Question: I have the following models:
'''
public class InputFile
{
public string Path { get; set; } // absolute path of file
public string Content { get; set; } // full content of the json file
}
'''
and
'''
public class InputModel
{
public List<InputFile> Files { get; set; }
}
'''
What I need to do is to read a bunch of JSON files(around 1000) from my hard drive and convert them into the 'InputModel' format. The 'Path' is the absolute path of the file and 'Content' is file content. Note that I am reading only JSON files so the content itself is a JSON file.This is the code:
'''
public void Parse(string collectedInputPath) // Command Line Input
{
List<string> directories = new List<string>();
directories.Add(collectedInputPath);
directories.AddRange(LoadSubDirs(collectedInputPath));
InputModel input = new InputModel();
string body = string.Empty;
foreach(string directory in directories) // Going through all directories
{
foreach (string filePath in Directory.GetFiles(directory)) // Adding every file to the Input Model List
{
string content = System.IO.File.ReadAllText(filePath);
string fp = JsonConvert.SerializeObject(filePath);
string jsonbody = JsonConvert.SerializeObject(content);
body += $"{{"Path" : {filePath}, "Content": {content}}},";
}
}
body += "]}";
body = "{"Files":[" + body;
input = JsonConvert.DeserializeObject<InputModel>(body);
Solve(input);
}
private List<string> LoadSubDirs(string dir)
{
string[] subdirectoryEntries = Directory.GetDirectories(dir);
List<string> subDirectoryList = new List<string>();
foreach (string subDirectory in subdirectoryEntries)
{
subDirectoryList.Add(subDirectory);
subDirectoryList.AddRange(LoadSubDirs(subDirectory));
}
return subDirectoryList;
}
'''
The 'collectedInputPath' is the path of the root directory provided via user input. I have to check inside every directory under the root directory and read every JSON file.
I'm getting this error:

How should I correct this?
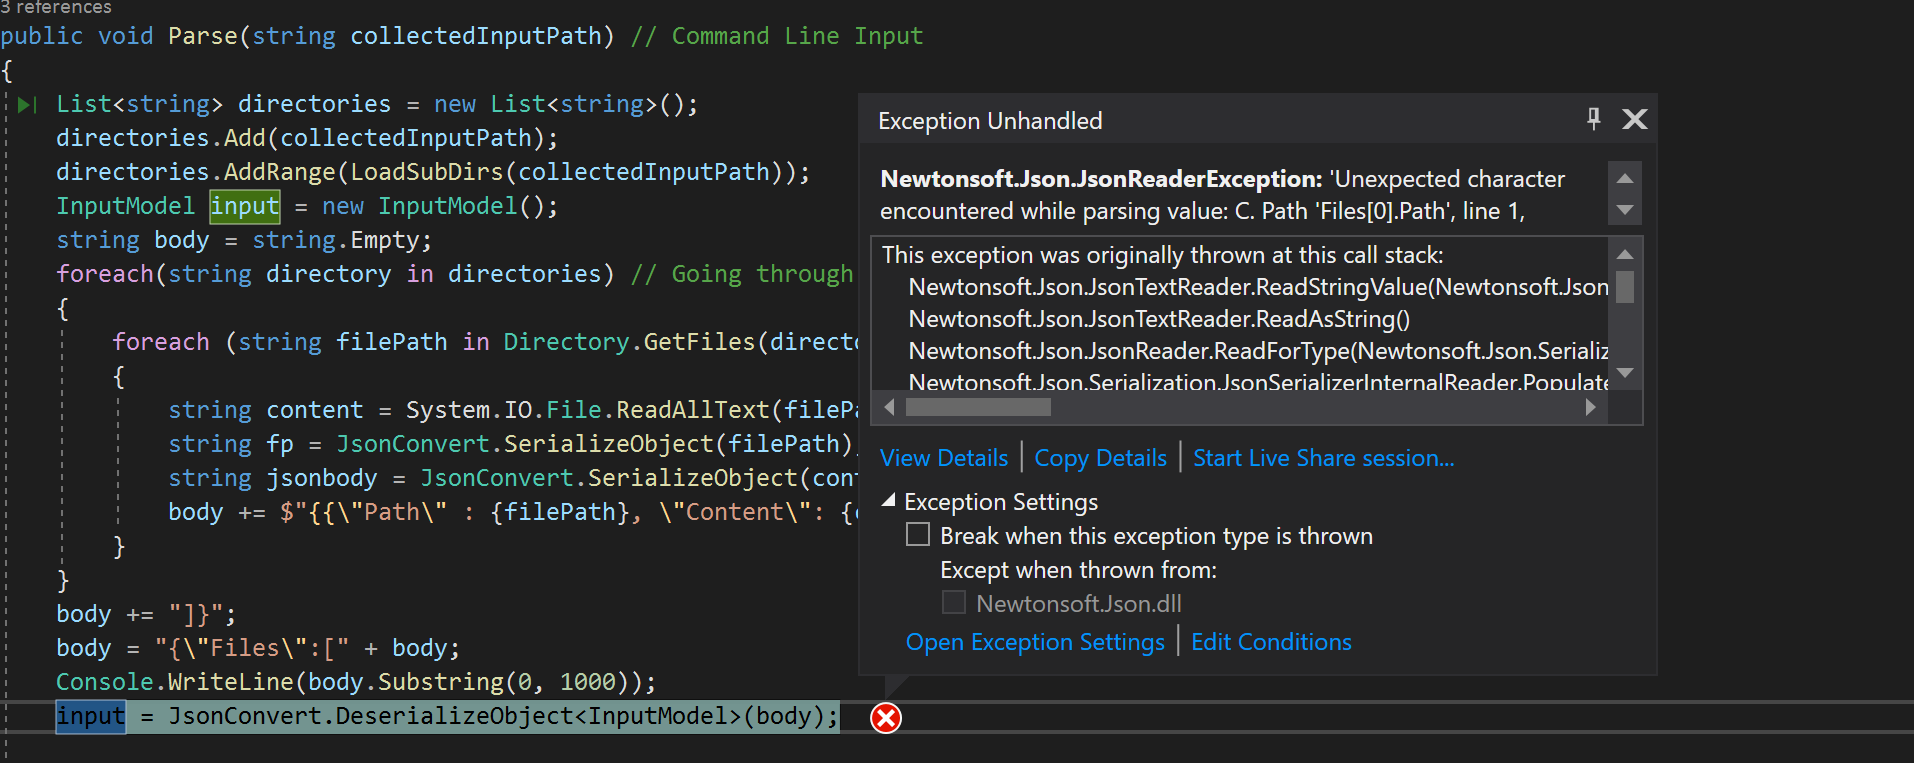
Answer: From your code:
> 'body += $"{{"Path" : {filePath}, "Content": {content}}},";'
'filePath' and 'content' are strings. So you are missing the quotes '"' around the property values. And even if you had them, 'filePath' probably contains backslashes '\' which must be escaped for JSON. And in the moment, your file content contains a double quote '"', your JSON string is again invalid.
With your method, you are also creating an invalid array, because you are adding a ',' after every object you add to the string, your final string for the array will look like the following '[{...}, {...},]' Which is not valid JSON (there may be some parsers accepting trailing commas, but strictly speaking it is not allowed)
Why are you even creating your JSON string by hand, just to parse it again a few lines of code later? Just fill your model directly ...
'''
InputModel input = new InputModel {
Files = new List<InputFile>()
};
foreach(string directory in directories) // Going through all directories
{
foreach (string filePath in Directory.GetFiles(directory)) // Adding every file to the Input Model List
{
string content = System.IO.File.ReadAllText(filePath);
var inputfile = new InputFile {
Content = content,
Path = filePath
};
input.Files.Add(inputfile);
}
}
'''